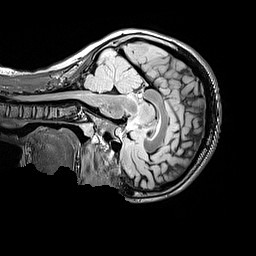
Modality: FLAIR
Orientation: sagittal
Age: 12
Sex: female
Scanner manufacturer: siemens
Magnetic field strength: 3 T
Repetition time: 5 s
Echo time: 0.388 s